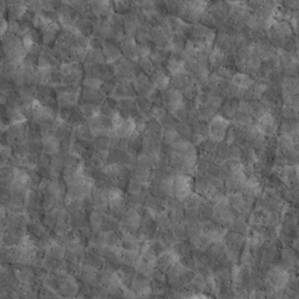
Label: non_frost